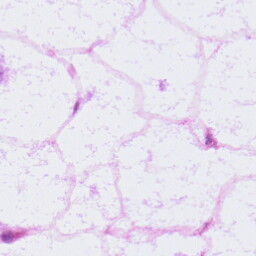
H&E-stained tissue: LymphNode